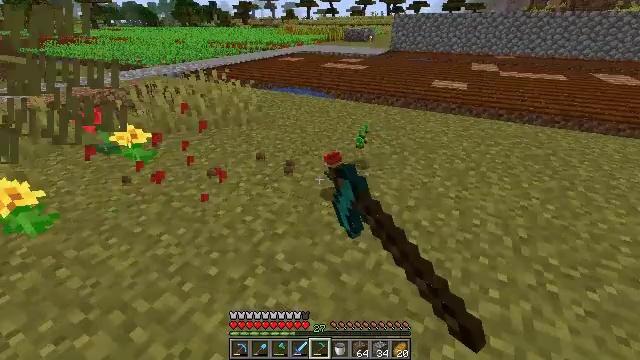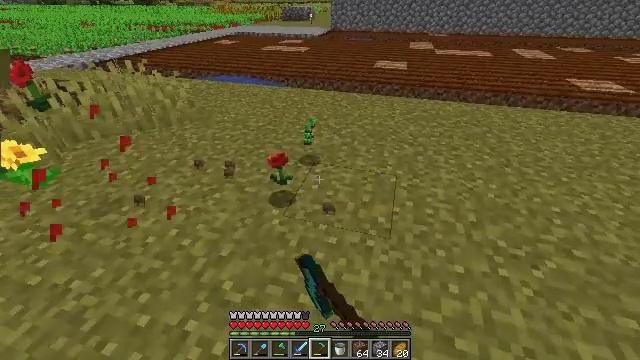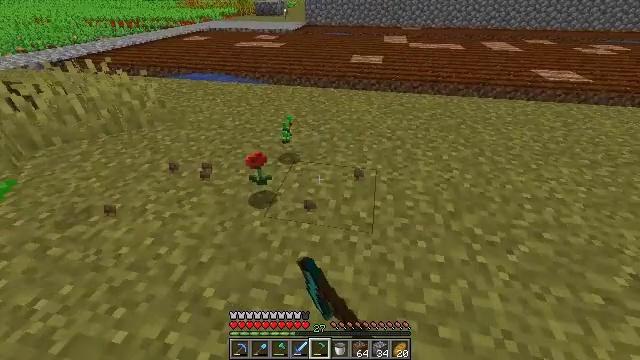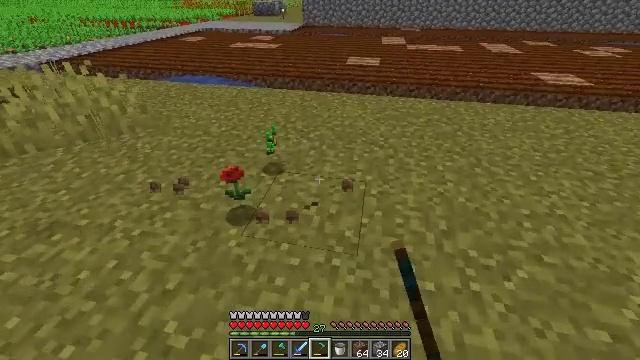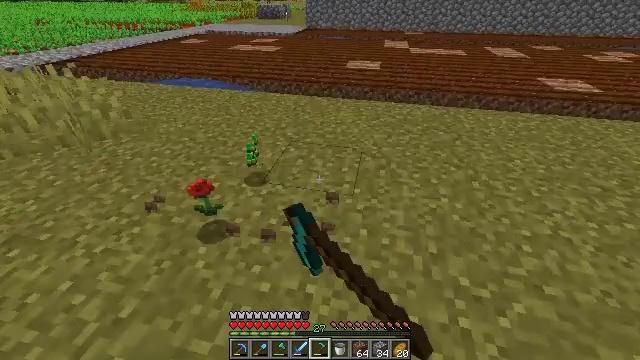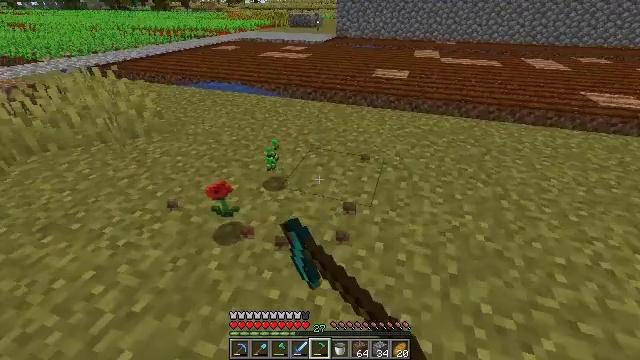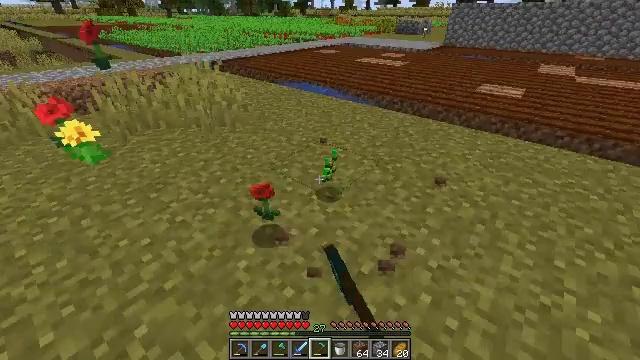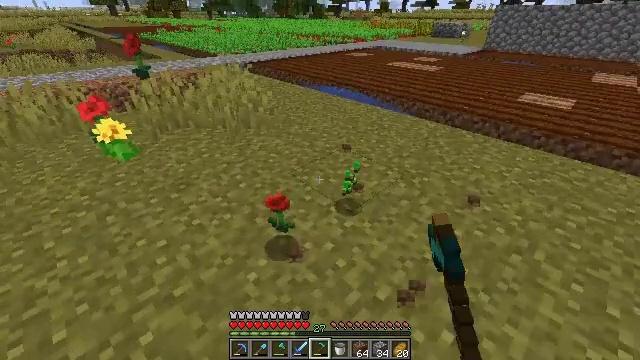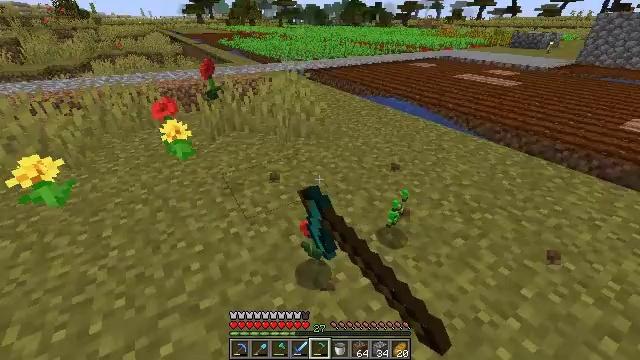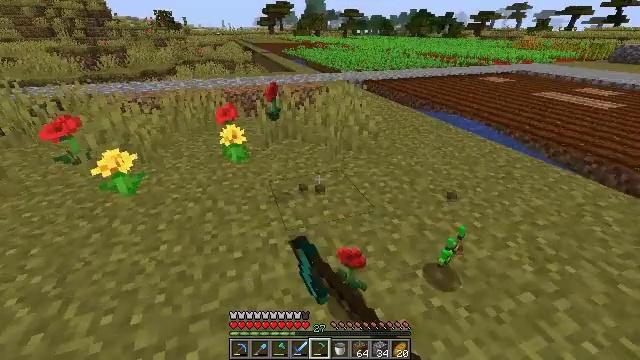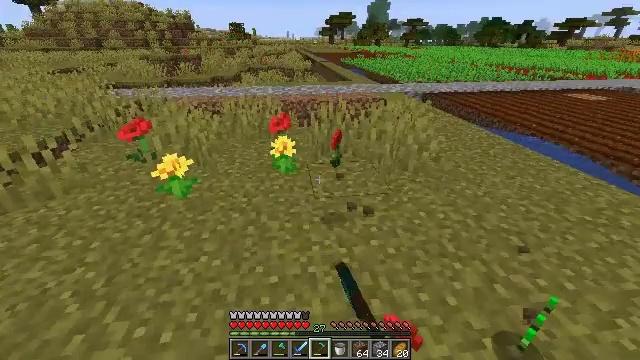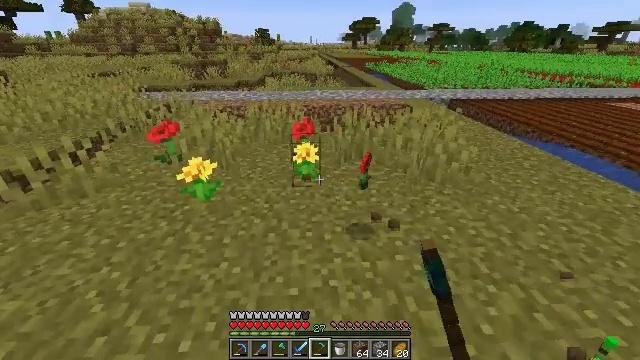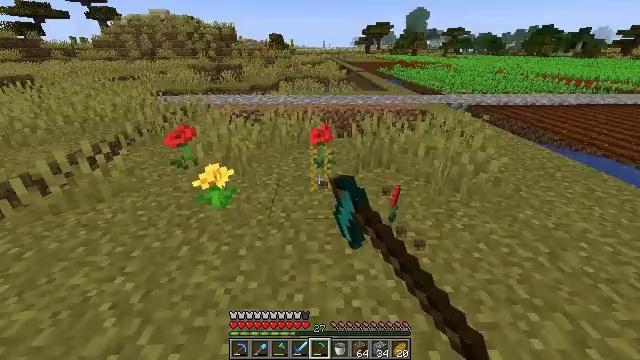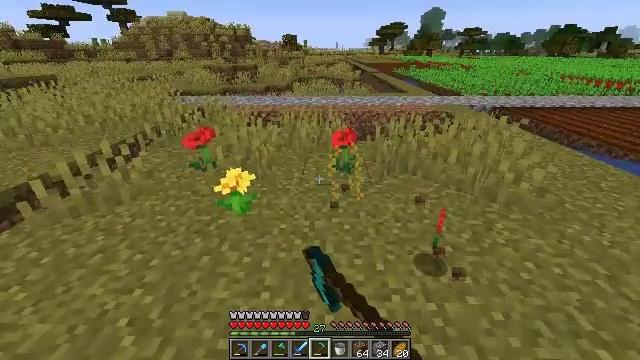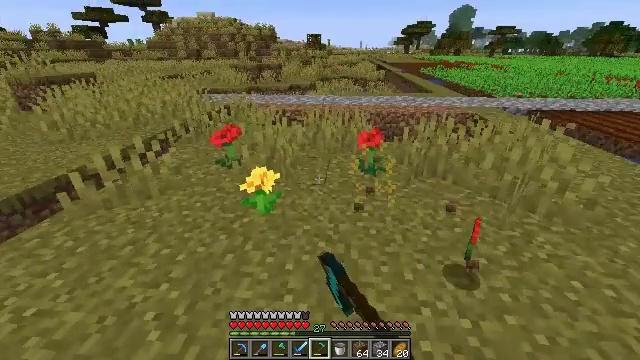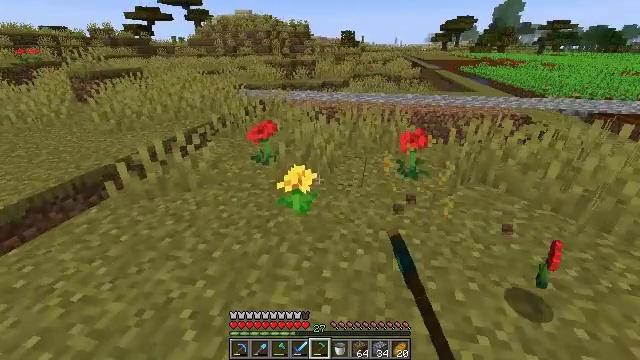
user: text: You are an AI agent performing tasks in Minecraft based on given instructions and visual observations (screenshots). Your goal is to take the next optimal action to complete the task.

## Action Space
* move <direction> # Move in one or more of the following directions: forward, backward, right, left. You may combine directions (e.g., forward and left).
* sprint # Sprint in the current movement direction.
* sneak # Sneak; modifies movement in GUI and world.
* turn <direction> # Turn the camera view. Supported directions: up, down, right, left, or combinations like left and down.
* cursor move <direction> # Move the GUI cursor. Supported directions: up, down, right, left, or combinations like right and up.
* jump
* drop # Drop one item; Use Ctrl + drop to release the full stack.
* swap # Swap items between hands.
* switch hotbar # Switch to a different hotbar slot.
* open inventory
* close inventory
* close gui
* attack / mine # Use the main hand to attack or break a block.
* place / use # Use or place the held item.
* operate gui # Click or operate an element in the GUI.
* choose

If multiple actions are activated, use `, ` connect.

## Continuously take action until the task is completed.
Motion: motion action
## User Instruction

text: Pick up the dandelion.
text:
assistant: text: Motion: move forward and move right, turn right and down, attack / mine
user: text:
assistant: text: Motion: move forward and move right, turn right, attack / mine
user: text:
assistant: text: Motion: move forward and move right, attack / mine
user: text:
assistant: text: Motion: move forward and move right, turn left, attack / mine
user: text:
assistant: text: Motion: move forward and move right, turn left and up, attack / mine
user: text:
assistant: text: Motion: move forward, turn left, attack / mine
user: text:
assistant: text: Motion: move forward, turn left, attack / mine
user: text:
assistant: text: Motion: move forward, turn left and up, attack / mine
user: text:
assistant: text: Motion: move forward, turn left and up, attack / mine
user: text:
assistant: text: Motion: move forward and move left, turn left and up, attack / mine
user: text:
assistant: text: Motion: move forward and move left, turn left, attack / mine
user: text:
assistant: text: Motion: move forward and move left, turn left, attack / mine
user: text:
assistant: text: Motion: move forward and move left, turn left, attack / mine
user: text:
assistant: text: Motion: move forward and move left, turn left, attack / mine
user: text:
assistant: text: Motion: move forward and move left, turn left, attack / mine
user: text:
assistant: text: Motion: move forward and move left, turn left and down, attack / mine
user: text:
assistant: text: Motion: move forward and move left, turn left and down, attack / mine
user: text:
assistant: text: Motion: move forward and move left, turn left and down, attack / mine
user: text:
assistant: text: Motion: move forward and move left, turn left, attack / mine
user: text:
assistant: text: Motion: move forward and move left, turn down, attack / mine
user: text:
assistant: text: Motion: attack / mine